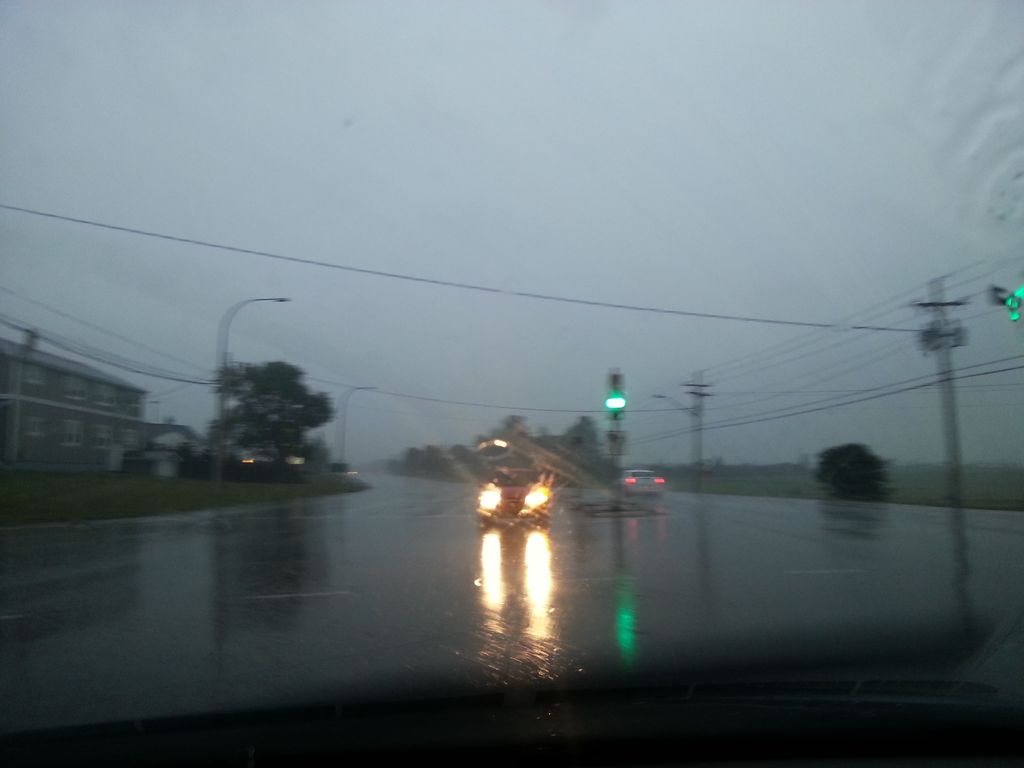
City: charlottetown